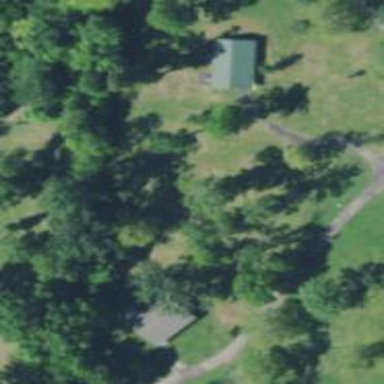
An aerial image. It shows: Disc golf hole.